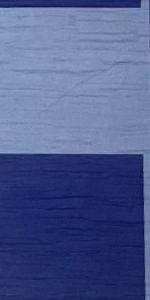
Label: Empty